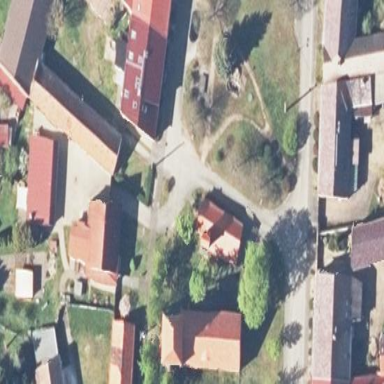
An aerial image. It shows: Village green area.